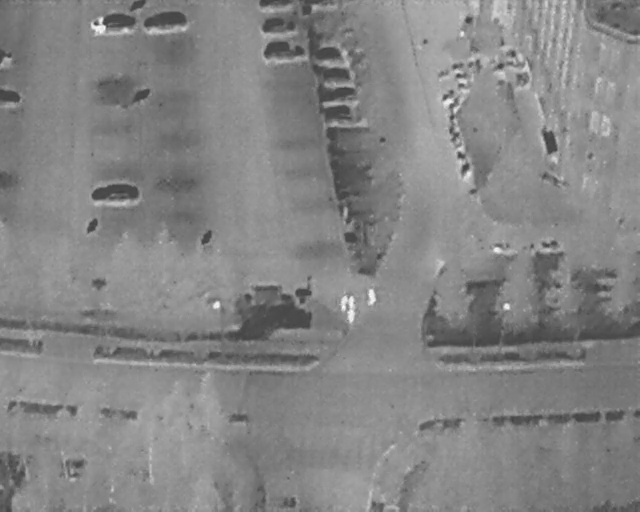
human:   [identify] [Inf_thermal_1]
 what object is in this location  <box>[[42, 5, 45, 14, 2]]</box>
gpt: <ref>1 medium car at the top</ref>